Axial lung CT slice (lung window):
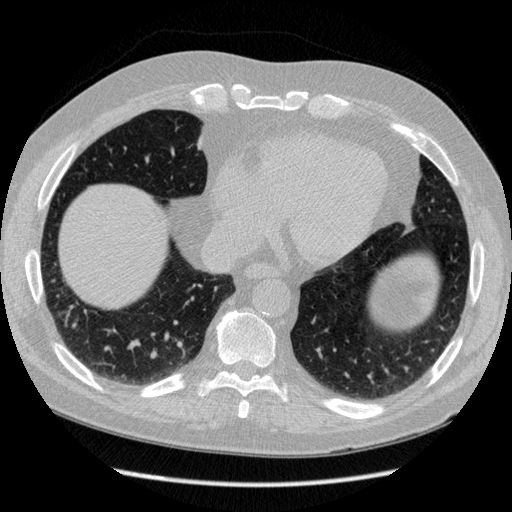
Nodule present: no